Field crop: tomato
Growth stage: 1
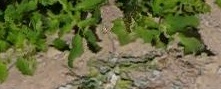
Species: tomato